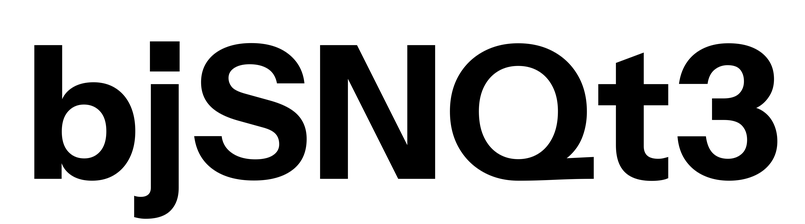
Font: InstrumentSans_Bold